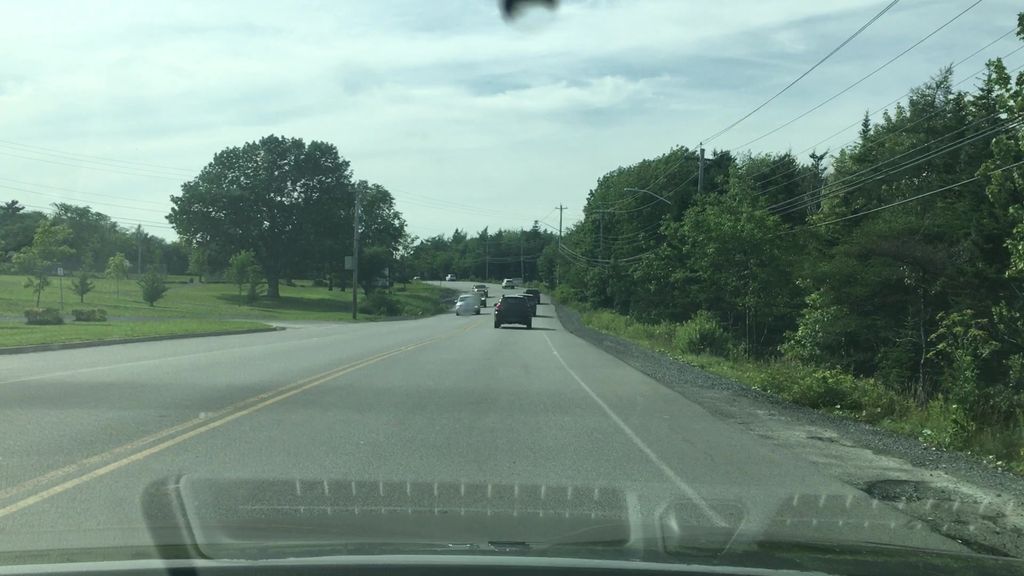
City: halifax